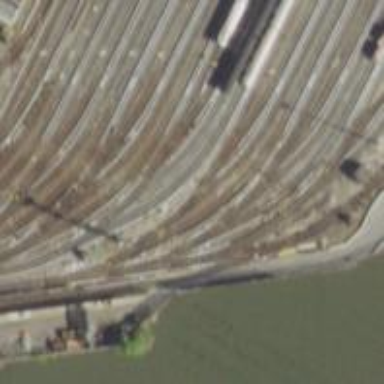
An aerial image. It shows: Electrified rail passing through service yard.